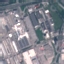
Label: Industrial